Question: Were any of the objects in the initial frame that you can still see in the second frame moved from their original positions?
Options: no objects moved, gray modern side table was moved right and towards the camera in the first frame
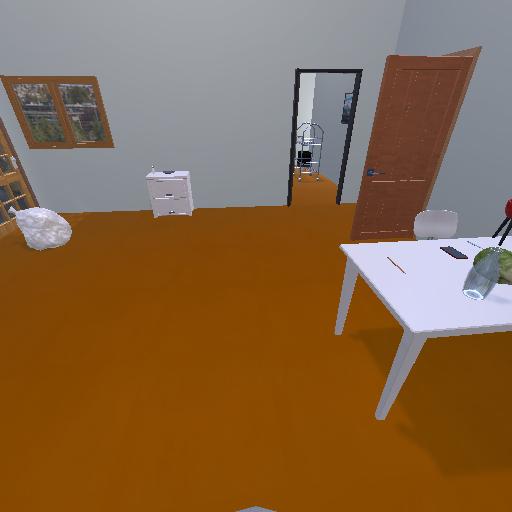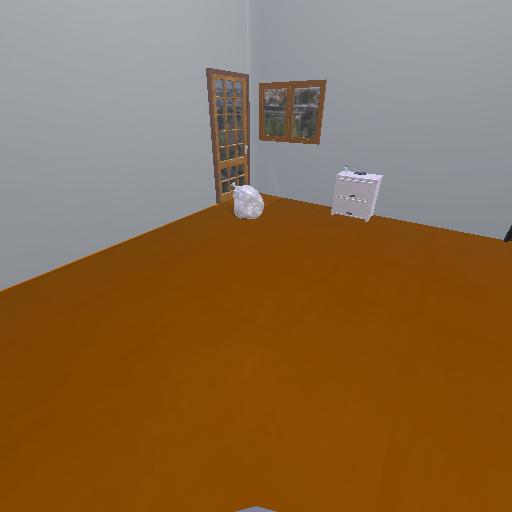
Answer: no objects moved